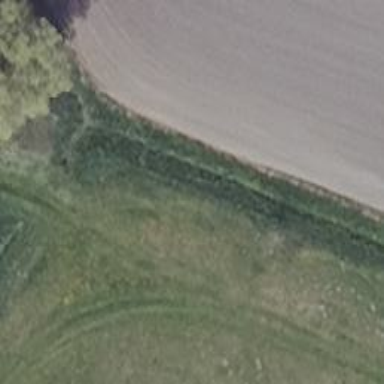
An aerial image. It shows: Grass track with grade5 track type.